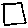
Label: square